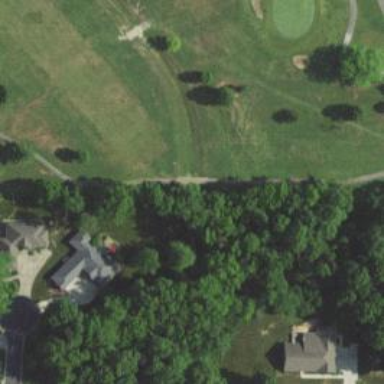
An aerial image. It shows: Golf hole.